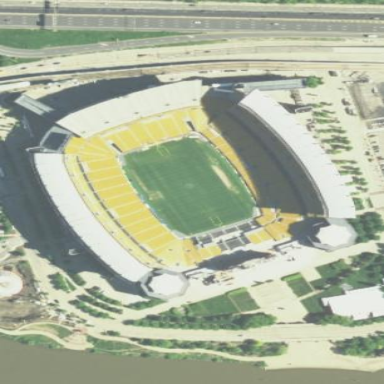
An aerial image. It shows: Stadium primarily used for American football.